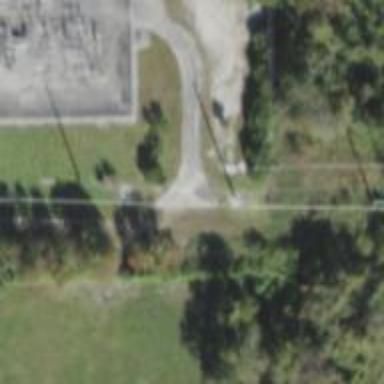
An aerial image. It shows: Power pole.